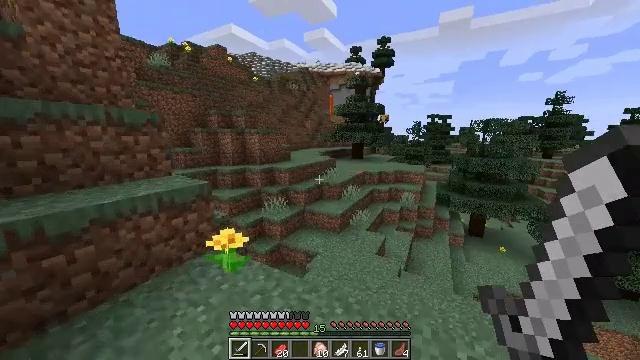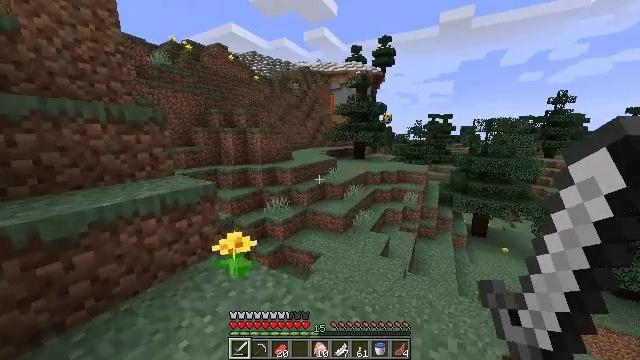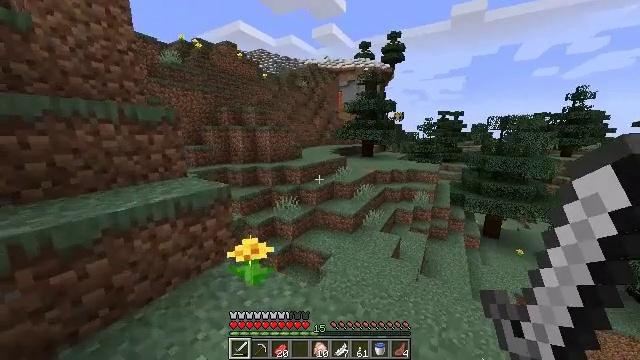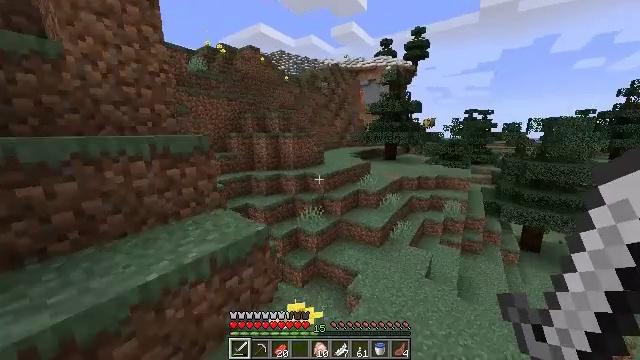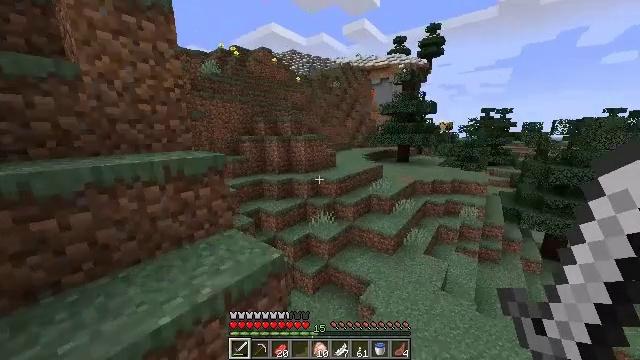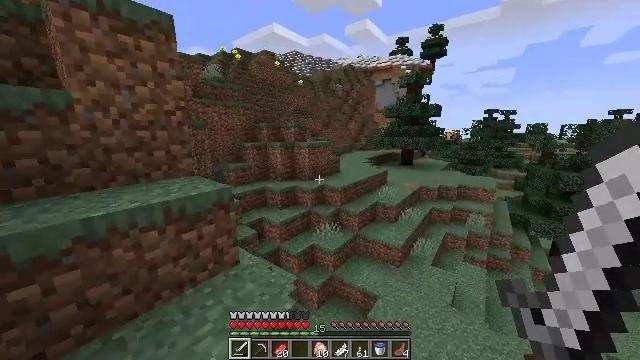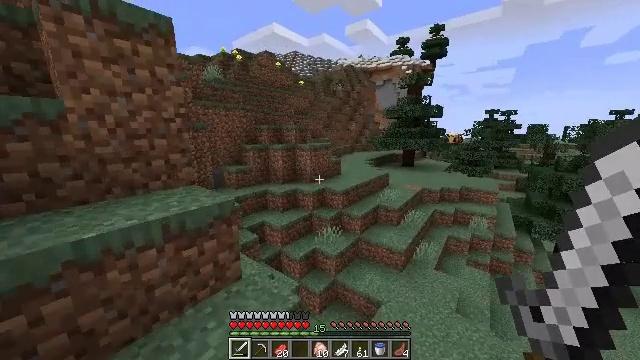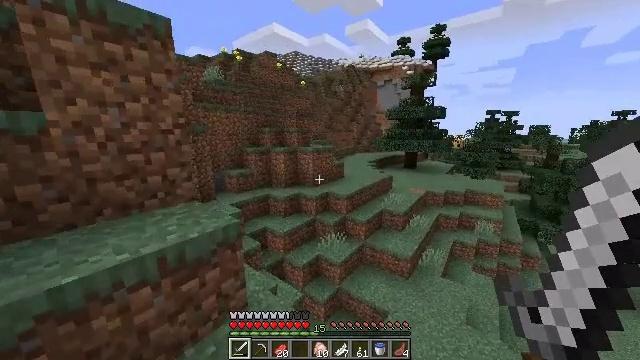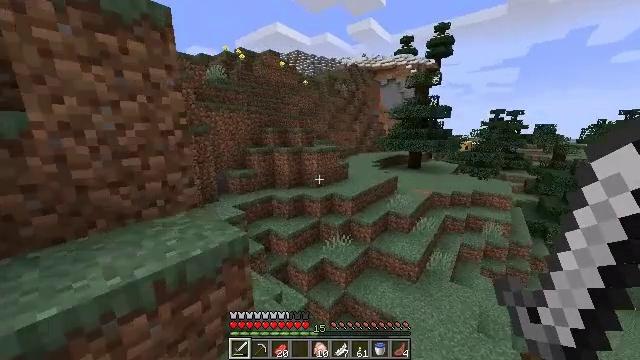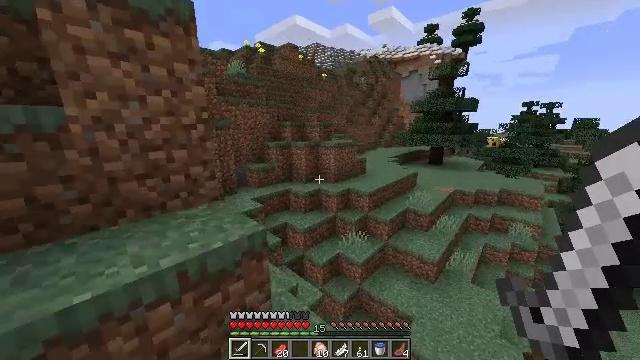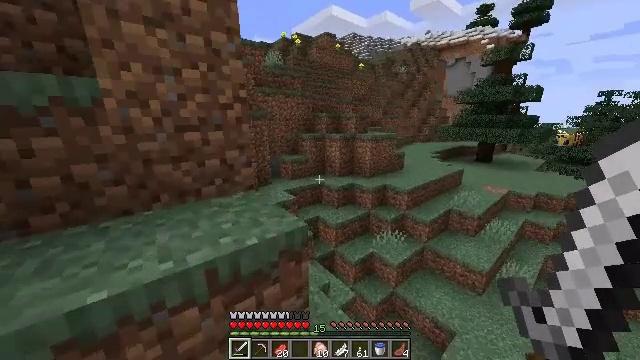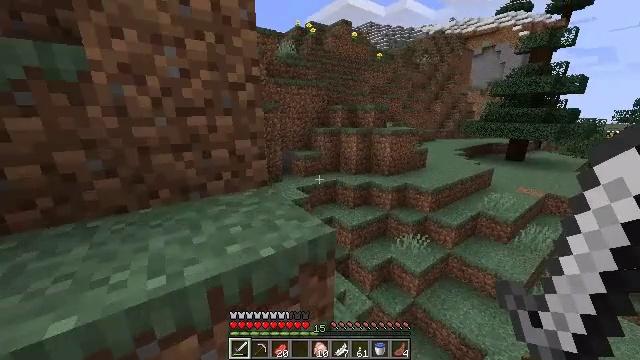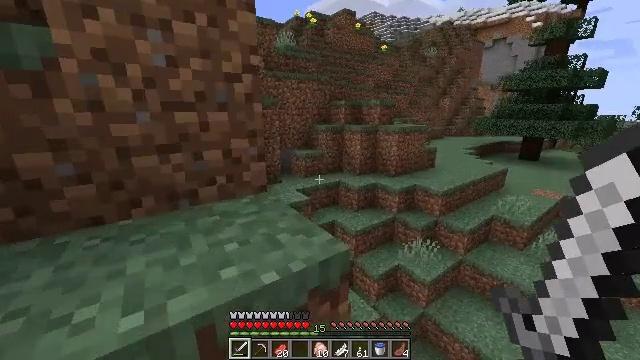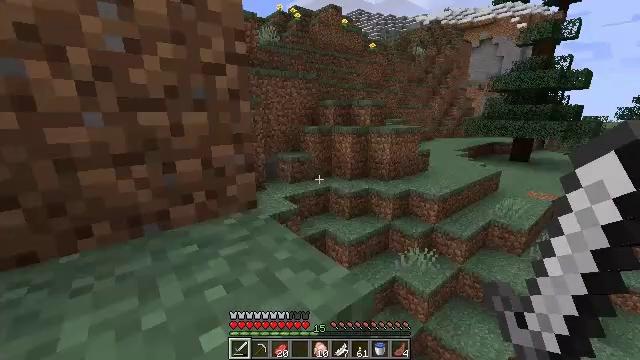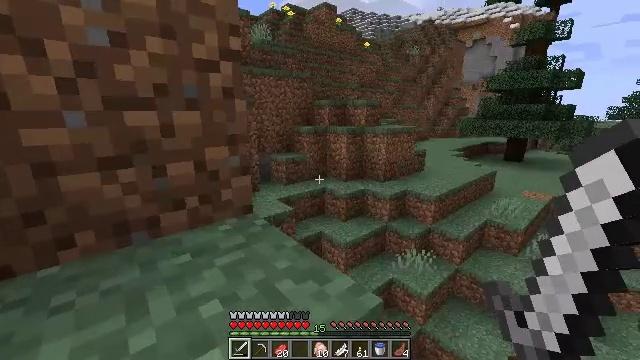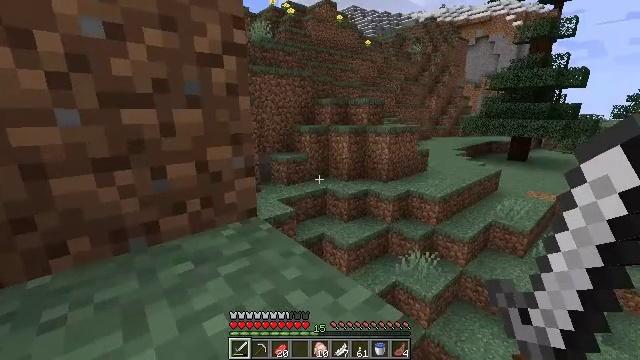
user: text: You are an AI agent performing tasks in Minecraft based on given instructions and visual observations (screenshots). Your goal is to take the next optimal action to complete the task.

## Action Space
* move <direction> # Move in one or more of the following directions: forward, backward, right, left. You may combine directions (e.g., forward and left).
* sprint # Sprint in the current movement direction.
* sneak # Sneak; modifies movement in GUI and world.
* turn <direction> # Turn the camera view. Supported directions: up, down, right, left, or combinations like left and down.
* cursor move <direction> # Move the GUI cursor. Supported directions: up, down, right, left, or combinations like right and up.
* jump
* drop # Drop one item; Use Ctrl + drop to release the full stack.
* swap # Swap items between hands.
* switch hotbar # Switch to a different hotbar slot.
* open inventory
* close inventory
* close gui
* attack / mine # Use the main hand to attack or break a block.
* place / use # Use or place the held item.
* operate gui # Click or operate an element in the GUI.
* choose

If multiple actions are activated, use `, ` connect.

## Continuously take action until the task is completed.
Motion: motion action
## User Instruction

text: Dig up the grass block for dirt.
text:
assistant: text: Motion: move forward and move left, sprint
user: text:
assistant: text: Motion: move forward and move left, sprint, turn left
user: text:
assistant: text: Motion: move forward and move left, sprint, turn left, jump
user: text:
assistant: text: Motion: move forward and move left, sprint, turn left, jump
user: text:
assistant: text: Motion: move forward and move left, sprint, jump
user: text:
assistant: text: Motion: move forward and move left, sprint, jump
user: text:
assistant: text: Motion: move forward and move left, sprint, jump
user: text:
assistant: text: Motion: move forward and move left, sprint
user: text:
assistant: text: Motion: move forward and move left, sprint, turn left and down
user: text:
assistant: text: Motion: move left, sprint, turn left and down
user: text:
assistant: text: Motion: move left, turn left
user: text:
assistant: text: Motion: no_op
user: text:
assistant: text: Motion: turn right
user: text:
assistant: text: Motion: turn right
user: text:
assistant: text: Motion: no_op
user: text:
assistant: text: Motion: no_op
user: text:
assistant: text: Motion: no_op
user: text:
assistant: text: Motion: no_op
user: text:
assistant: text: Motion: no_op
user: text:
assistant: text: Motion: no_op
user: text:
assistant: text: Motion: no_op
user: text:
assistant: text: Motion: no_op
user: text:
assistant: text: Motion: turn right
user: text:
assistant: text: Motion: move left, turn right, jump
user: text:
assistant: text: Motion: move left, turn right, jump
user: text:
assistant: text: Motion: move left, turn right, jump
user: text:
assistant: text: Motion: move left, jump
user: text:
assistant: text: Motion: move left, jump
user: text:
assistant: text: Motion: move left
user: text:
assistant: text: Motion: move left